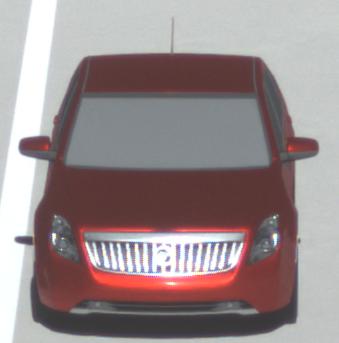
Make: Mercury
Model: Milan
Detailed model: -
Model produced from: 2009
Model produced until: 2010
Doors: 4
Color: red
Road condition: dry road
Daytime: morning or afternoon
Contrast: high contrast